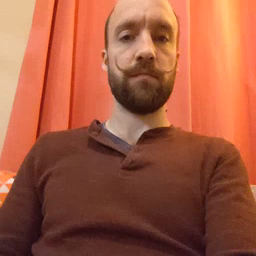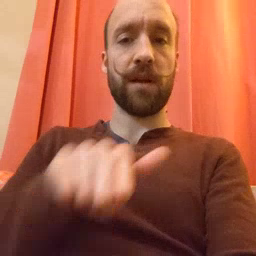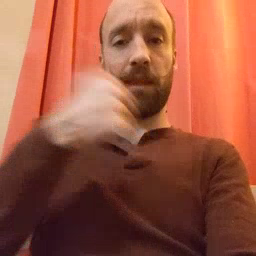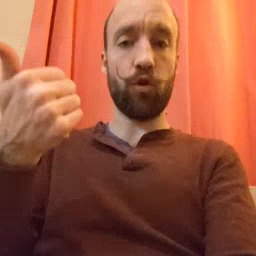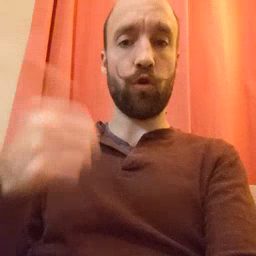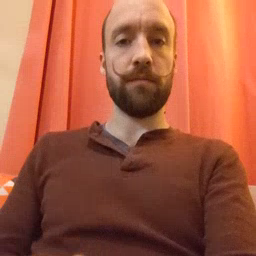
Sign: another